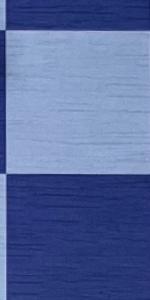
Label: Empty